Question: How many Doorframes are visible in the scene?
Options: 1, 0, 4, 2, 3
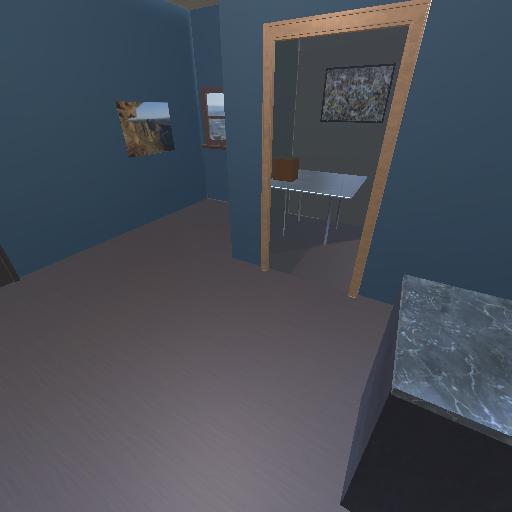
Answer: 1